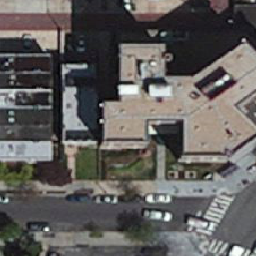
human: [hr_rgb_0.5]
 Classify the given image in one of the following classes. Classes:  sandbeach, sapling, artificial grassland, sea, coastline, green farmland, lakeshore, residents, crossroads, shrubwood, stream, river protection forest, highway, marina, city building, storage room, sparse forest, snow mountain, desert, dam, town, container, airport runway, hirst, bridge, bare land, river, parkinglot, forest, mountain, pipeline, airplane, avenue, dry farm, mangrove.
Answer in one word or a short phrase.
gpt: city building